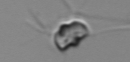
Label: Chaetoceros_didymus